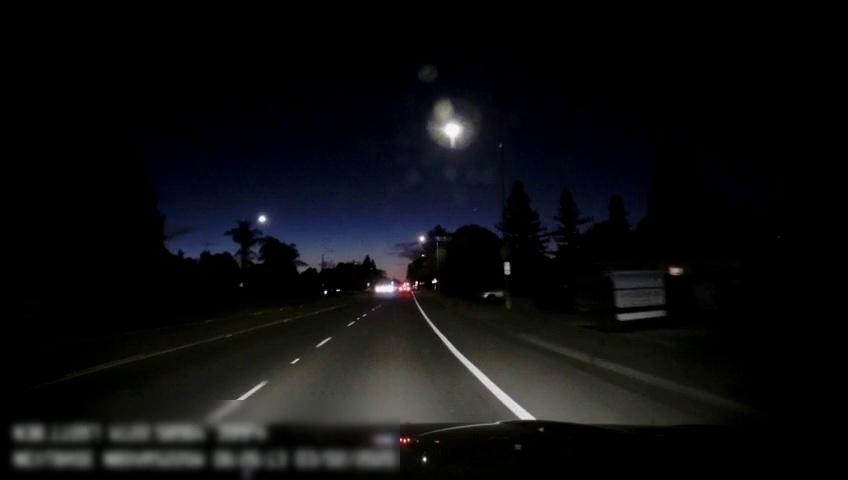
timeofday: Night
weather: Cloudy
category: Drivable Space
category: Vehicles | Car
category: Lanes | Current Lane
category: Lanes | Current Lane
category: Lanes | Alternate Lane
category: Lanes | Opposite Lane